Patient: sex M, age 55
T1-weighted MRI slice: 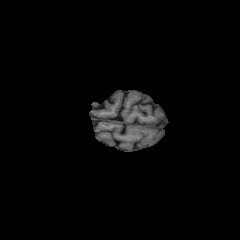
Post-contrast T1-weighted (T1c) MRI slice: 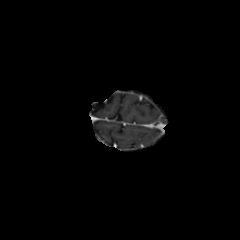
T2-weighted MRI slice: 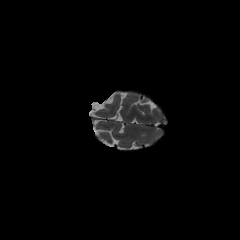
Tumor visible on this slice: no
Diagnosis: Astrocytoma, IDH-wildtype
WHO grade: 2